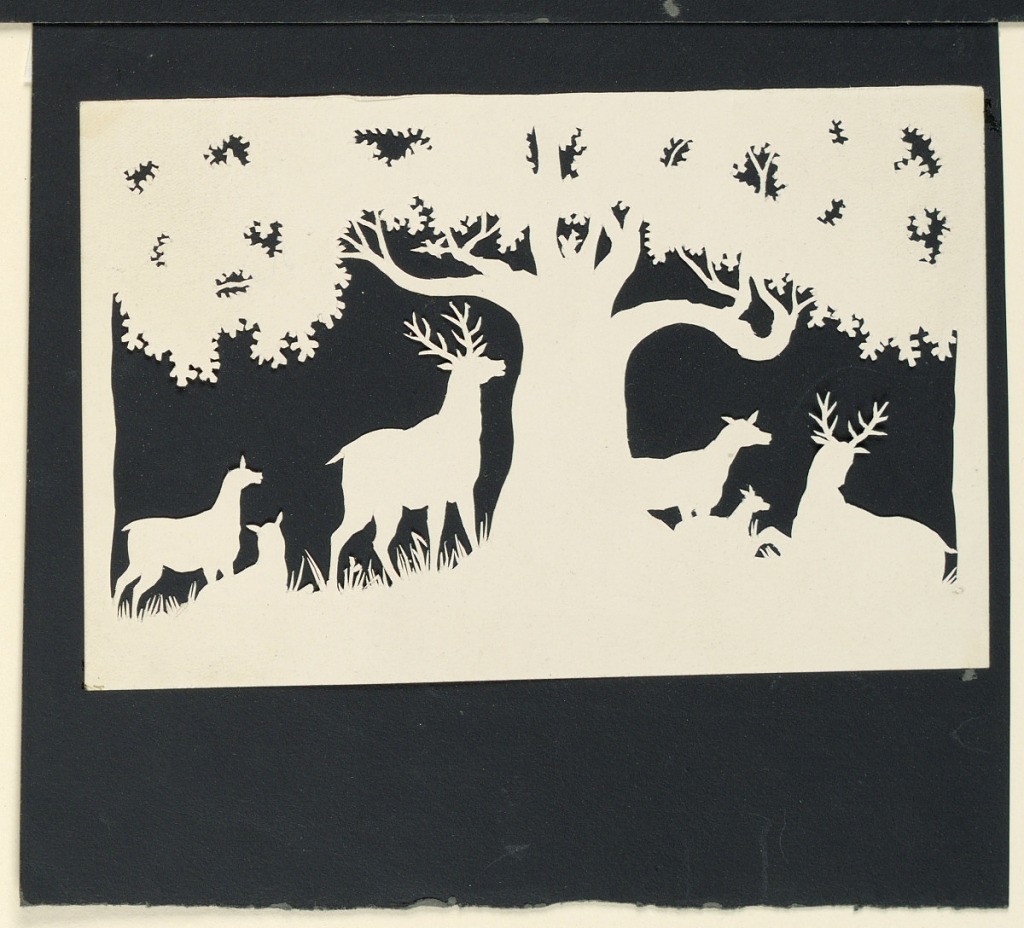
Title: Deer Under a Large Tree
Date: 1850–1875
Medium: Silhouette of white paper, cut out, on black paper mount
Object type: Silhouette
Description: Deer under a large tree.